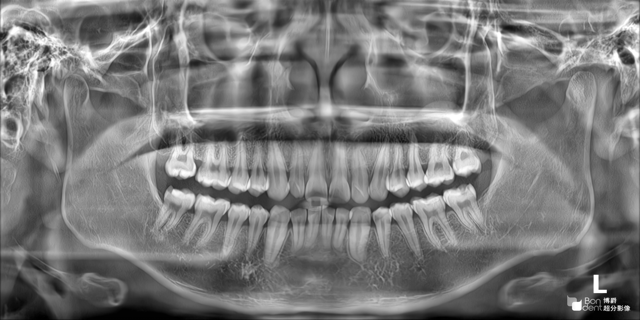
adult